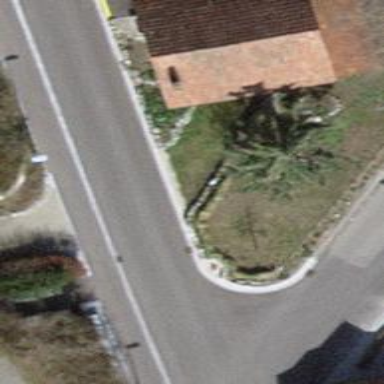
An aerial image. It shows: Residential road with sidewalk on the left side.